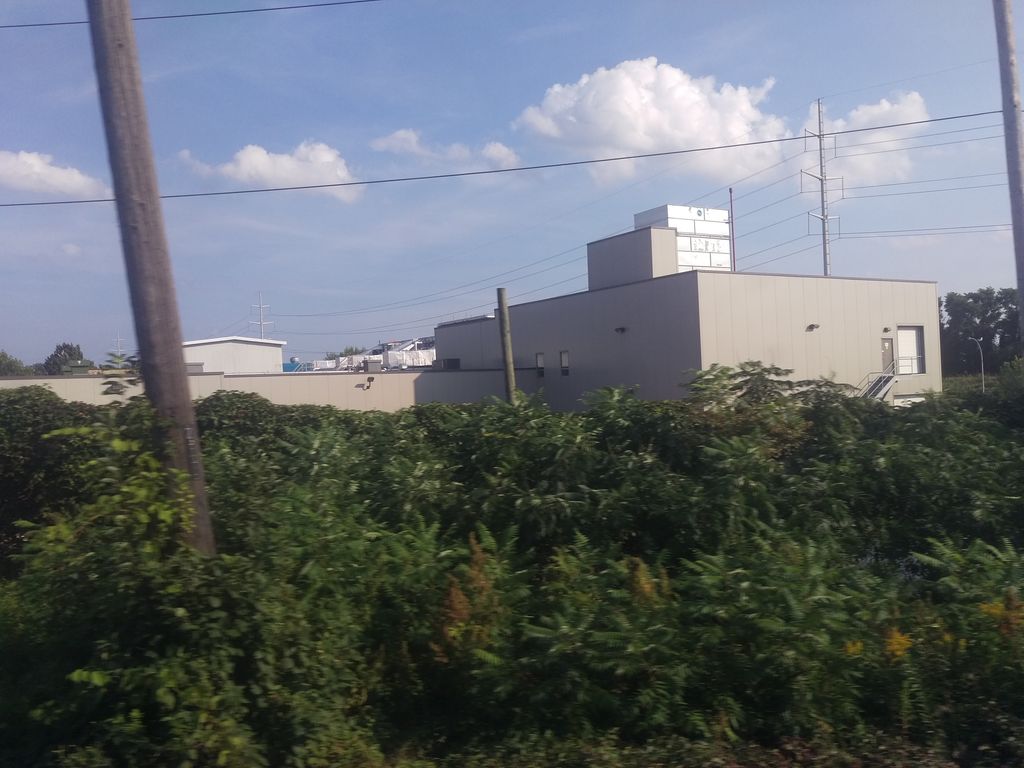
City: montreal